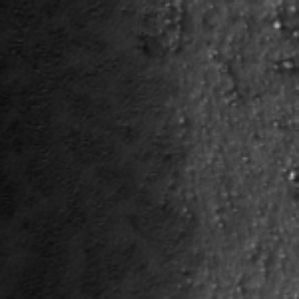
Label: frost